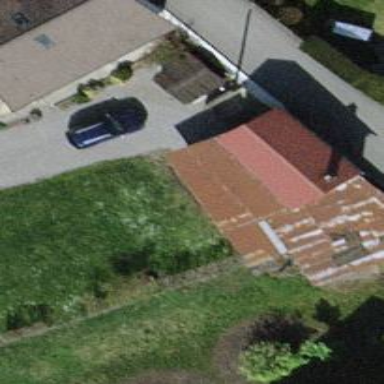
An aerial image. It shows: Shed.